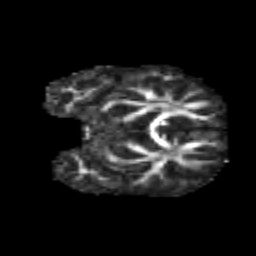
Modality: FA
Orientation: coronal
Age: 8
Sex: female
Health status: healthy